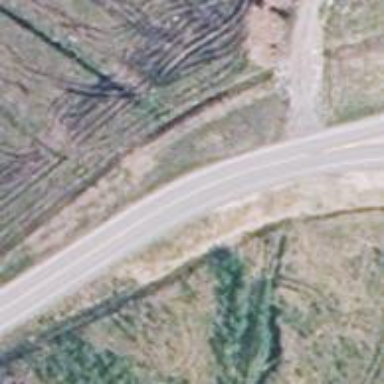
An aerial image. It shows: Tertiary trunk_link highway.